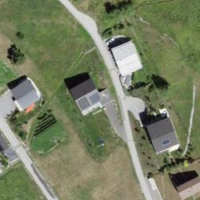
EUNIS habitat code: 24
Species observed at this site:
Echium vulgare